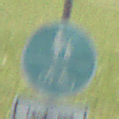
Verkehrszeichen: GemeinsamerGehUndRadweg
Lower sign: BesondereFahrzeugeUndTransportgueter8
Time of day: MorningAfternoon
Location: Outdoor (Nature)
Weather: PartlyCloudy
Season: NotSpecified
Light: Natural